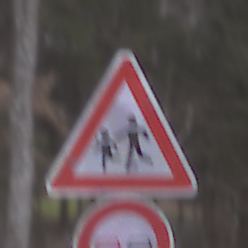
Verkehrszeichen: KinderRechts
Zusatzzeichen unten: Ueberholverbot
Umgebung: Outdoor, Nature
Tageszeit: Midday
Wetter: Overcast
Licht: Natural
Jahreszeit: Autumn
Kontrast: LowContrast